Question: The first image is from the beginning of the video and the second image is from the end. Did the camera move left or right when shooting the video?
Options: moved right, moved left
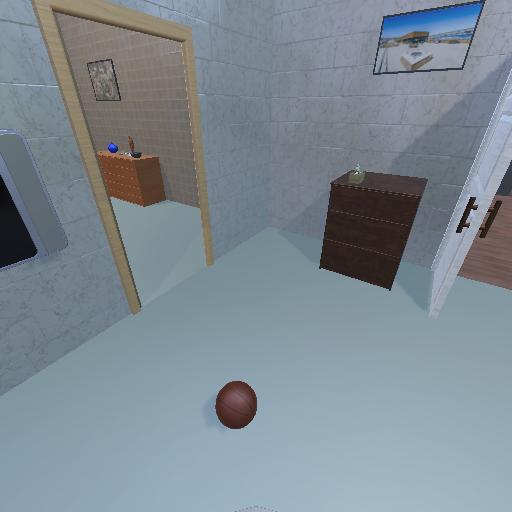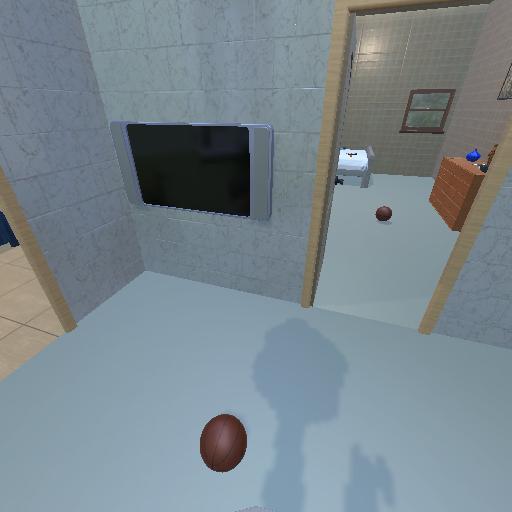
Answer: moved right